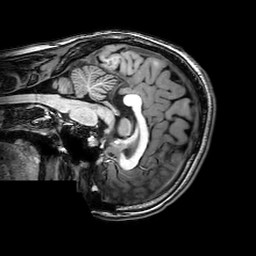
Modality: T1w
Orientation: sagittal
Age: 20
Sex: female
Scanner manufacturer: philips
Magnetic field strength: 3 T
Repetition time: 0.008153 s
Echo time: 0.00374 s